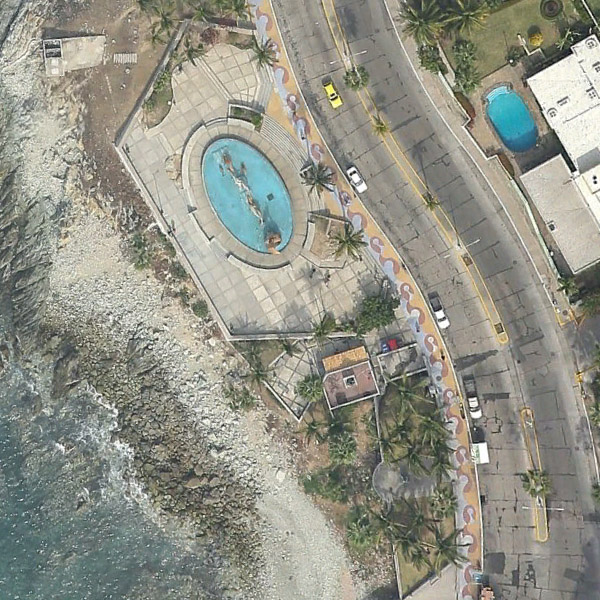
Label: Resort